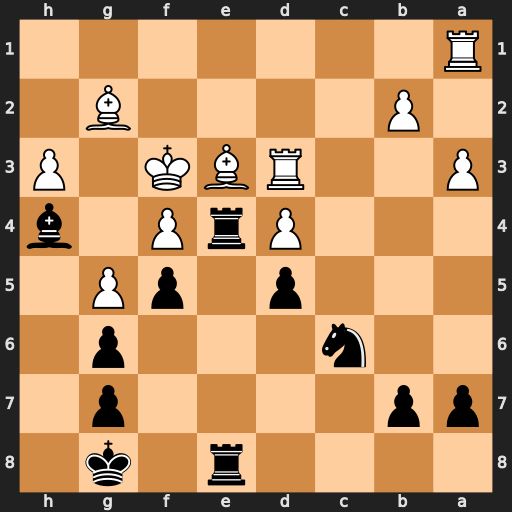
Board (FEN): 4r1k1/pp4p1/2n3p1/3p1pP1/3PrP1b/P2RBK1P/1P4B1/R7
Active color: b
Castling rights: -
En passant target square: -
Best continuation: Rxe3+ Rxe3 Nxd4#